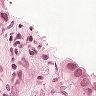
Metastatic tissue present: yes